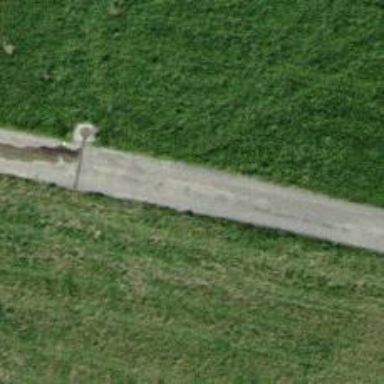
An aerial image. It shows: Paved track with grade 1 tracktype.